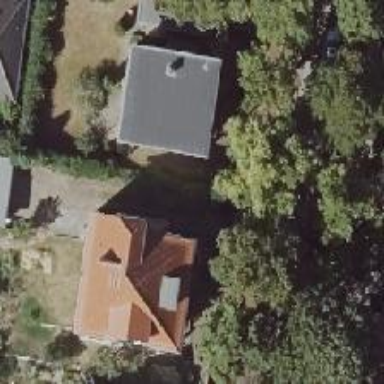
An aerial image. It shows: Driveway.